Question:
I have a ListView.Builder with ListTiles and I would like the spacing to be consistent across the data fields. The way I have it setup now is by using Spacers in between each element such as this:
'''
return ListTile(
title: Row(children: [
Text(data[0]),
Spacer(),
Text(data[1]),
Spacer(),
Text(data[2])
])
);
'''
I'm looking for a solution that will keep the spacing responsive without the spacing being inconsistent across the ListView.builder.
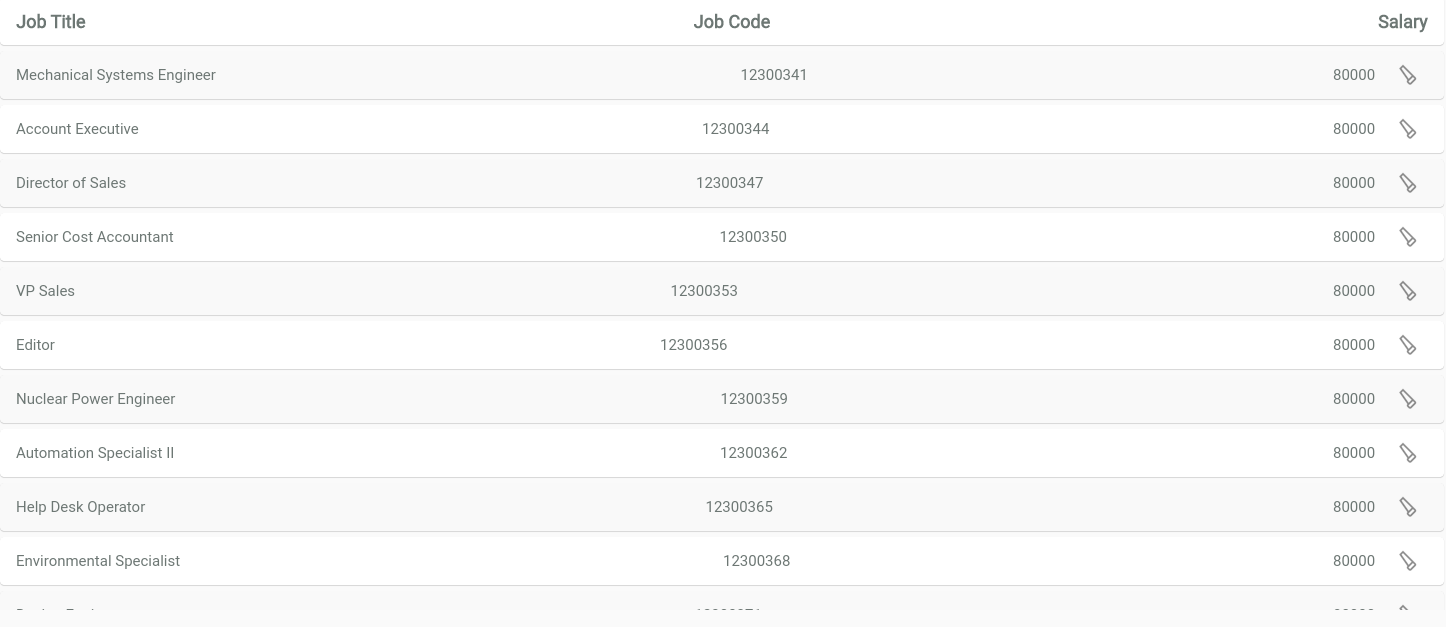
Answer: You may have to set a width for the Text
'''
final size = MediaQuery.of(context).size;
return ListTile(
title: Row(children: [
SizedBox(
width: size.width/4,
child: Text(data[0]),
)
Spacer(),
Text(data[1]),
Spacer(),
Text(data[2])
])
);
'''